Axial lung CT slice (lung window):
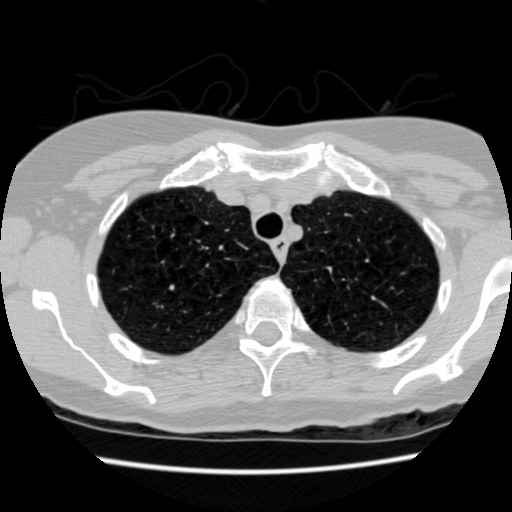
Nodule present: no